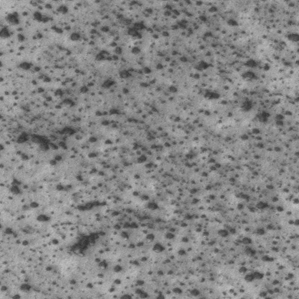
Label: frost